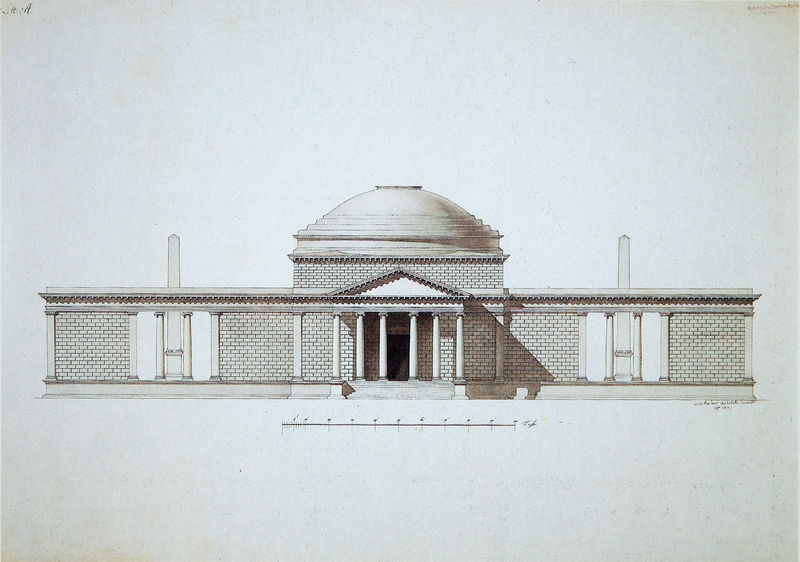
Titel: Armeedenkmal am Königsplatz in München, Aufriss
Künstler: Carl von Fischer
Standort: München
Institution: Oberste Baubehörde, Plansammlung
Schlagwörter: schatten, weiß, dreieck, stadt, braun, grau, licht, pfeiler, schwarz, skizze, säule, säulen, zeichnung, dach, gebäude, haus, kappe, wand, architektur, lang, mensch, sockel, stein, steine, signatur, flach, kirche, klassizismus, rund, schrift, papier, ansicht, fassade, studie, giebel, mauer, ziegel, grafik, graphik, backstein, koppel, sepia, kuppel, treppe, symmetrie, stufe, stufen, sein, tor, halle, eingang, fugen, berlin, antike, buch, bayern, moschee, orient, orientalisch, münchen, palast, linie, mauerwerk, symmetrisch, druck, schwarzweiss, stich, seite, entwurf, darstellung, architrav, kapitelle, pantheon, rom, kapitell, buchseite, fries, aussenansicht, dreiecksgiebel, portal, rustika, römer, ziegelsteine, türkisch, gesims, risalit, eckpfeiler, giebelfeld, ionisch, portikus, antik, griechisch, obelisk, vorderansicht, ionische säulen, plan, tempel, museum, lich, basis, dorisch, breit, schaft, islam, römisch, grabmal, klassisch, geschoss, klenze, säulenhalle, bauwerk, aufbau, massstab, traktat, aufriss, tempelfront, etage, architekturzeichnung, plinthen, schäfte, zentralbau, rotunde, palladio, ziegelmauer, gemauert, ziegelstein, tempelbau, halbkuppel, beschriftet, länge, revolutionsarchitektur, portikusmotiv, skala, eckbetonung, rustifizierung, konzept, obelisken, anriss, archiv, blaupause, boullée, dunddach, ionica, irient, jonische säulen, klötzchenfries, mauerstein, mauersteine, obelysk, rondavell, stele, stelen, säulenportikus, tempek, utopie, von klenze, ziegelbauweise, ziegelszeine, kuppeldach, drck, arcitektur, gewlbe, patheon, meßlatte, architektur entwurf, freieck, marmor, partheon, griechische tempelform